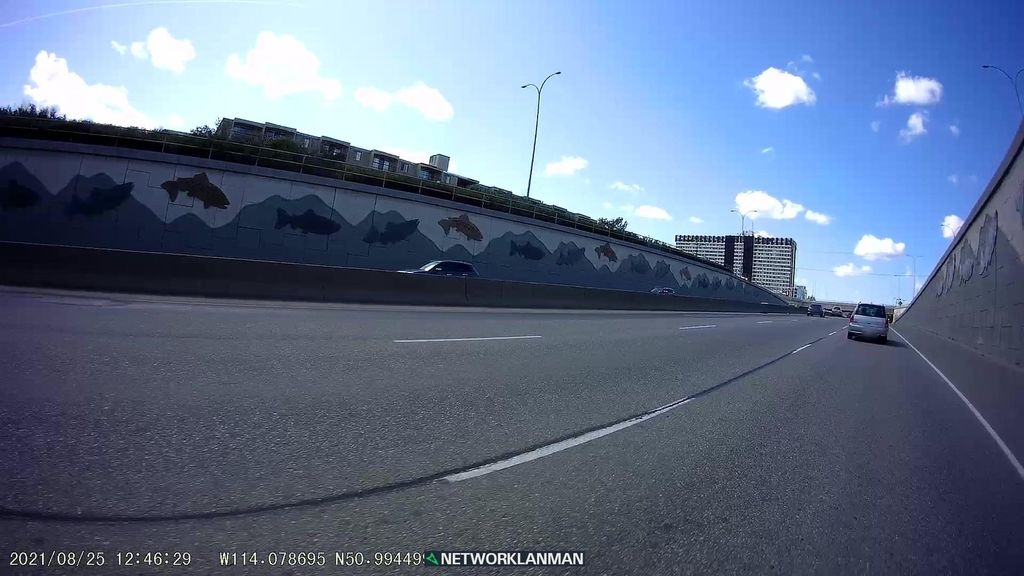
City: calgary